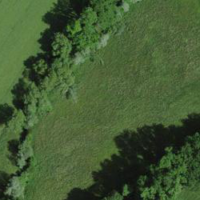
EUNIS habitat code: 52
Species observed at this site:
Prunus padus